Field crop: maize
Growth stage: 2
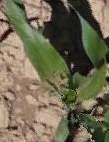
Species: maize